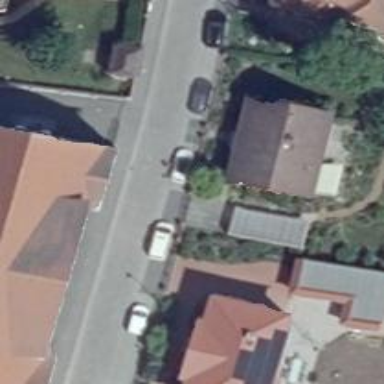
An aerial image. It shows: Residential road with sidewalk on the left side.